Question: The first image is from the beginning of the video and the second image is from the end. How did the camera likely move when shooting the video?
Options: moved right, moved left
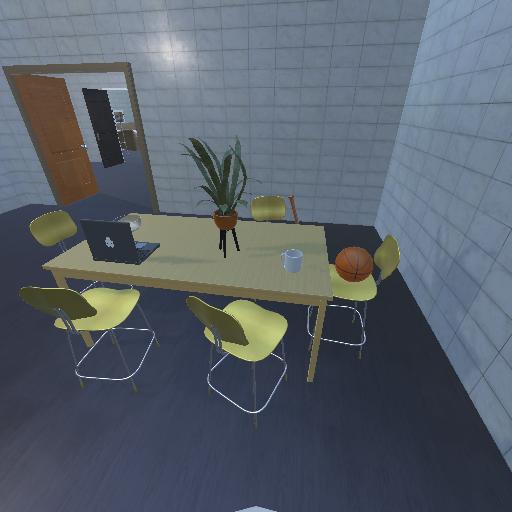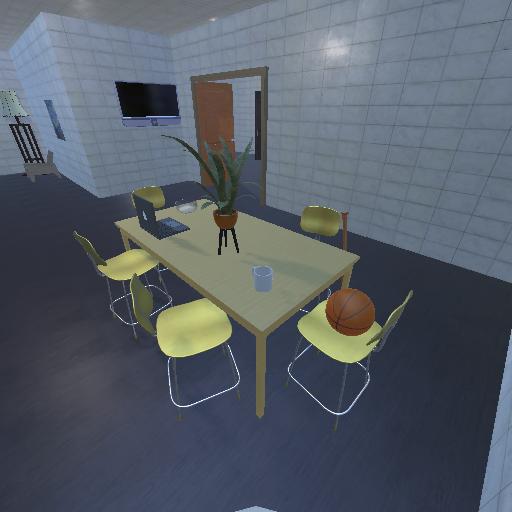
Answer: moved right